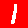
Digit: 1